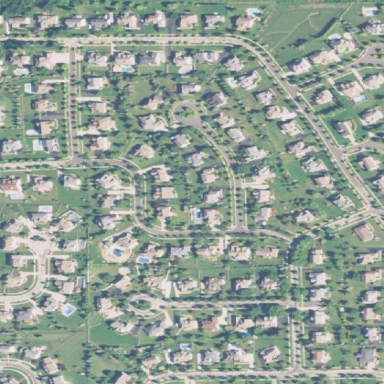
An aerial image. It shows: Residential area composed of single-family homes.